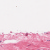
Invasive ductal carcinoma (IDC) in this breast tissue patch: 0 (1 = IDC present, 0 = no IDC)